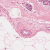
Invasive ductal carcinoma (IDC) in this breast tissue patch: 0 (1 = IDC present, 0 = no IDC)